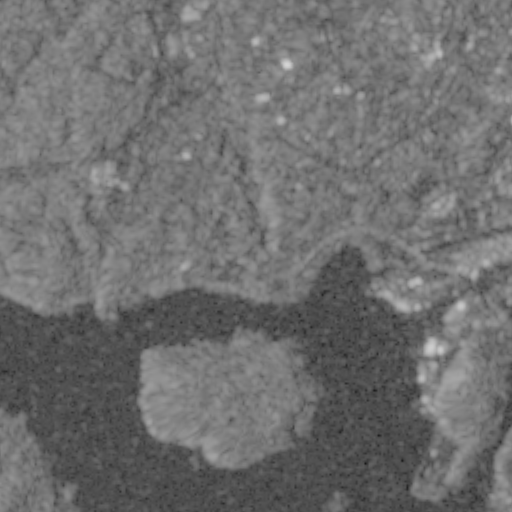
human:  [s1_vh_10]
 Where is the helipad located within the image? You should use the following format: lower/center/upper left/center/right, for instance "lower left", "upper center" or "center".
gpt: The helipad is located in the upper right of the image.
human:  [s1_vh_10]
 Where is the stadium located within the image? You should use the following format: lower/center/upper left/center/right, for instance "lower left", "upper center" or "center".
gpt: The stadium is located in the upper right of the image.
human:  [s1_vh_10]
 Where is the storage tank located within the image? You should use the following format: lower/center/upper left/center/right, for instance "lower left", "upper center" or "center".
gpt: The storage tank is located in the center right of the image.
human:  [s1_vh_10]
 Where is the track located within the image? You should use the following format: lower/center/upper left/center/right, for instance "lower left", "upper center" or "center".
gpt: The track is located in the center right of the image.
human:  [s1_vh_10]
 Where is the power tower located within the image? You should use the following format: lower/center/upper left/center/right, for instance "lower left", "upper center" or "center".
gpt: There is no power tower in the image.

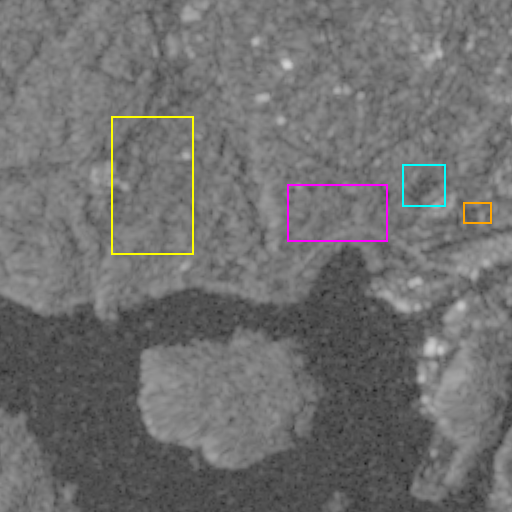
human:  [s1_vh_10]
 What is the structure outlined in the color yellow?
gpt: The structure outlined in yellow is a crop field.
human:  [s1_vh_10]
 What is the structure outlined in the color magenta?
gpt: The structure outlined in magenta is a park.
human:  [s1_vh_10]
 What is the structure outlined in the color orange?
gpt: The structure outlined in orange is a parking lot.
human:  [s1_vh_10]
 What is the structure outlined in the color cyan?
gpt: The structure outlined in cyan is a stadium.
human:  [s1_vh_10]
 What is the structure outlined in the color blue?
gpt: There is no blue outline.